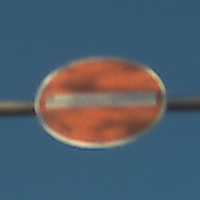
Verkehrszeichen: VerbotDerEinfahrt
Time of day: SunriseSunset
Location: Outdoor (RoadRail)
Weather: PartlyCloudy
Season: NotSpecified
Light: Natural